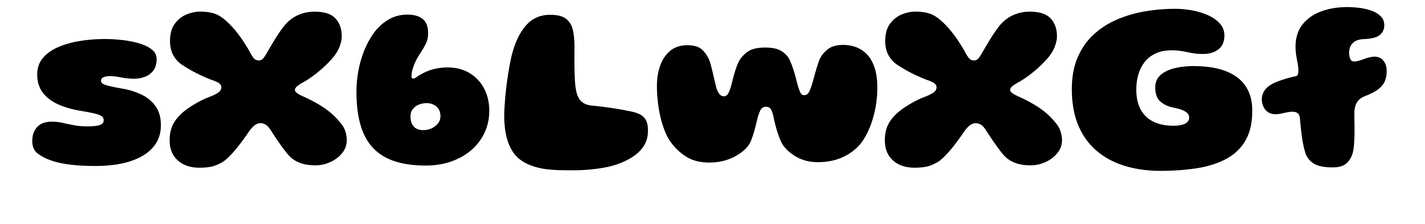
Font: Gluten_ExtraBold